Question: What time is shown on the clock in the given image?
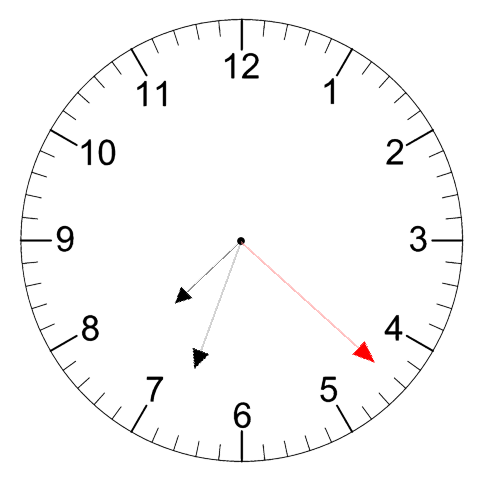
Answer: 07:33:22